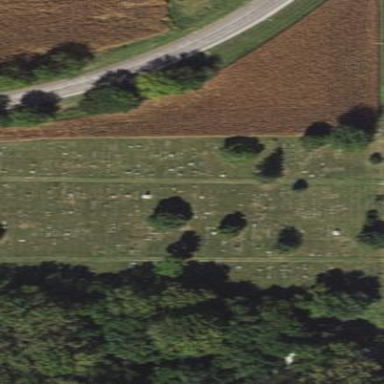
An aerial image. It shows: Cemetery with graves.